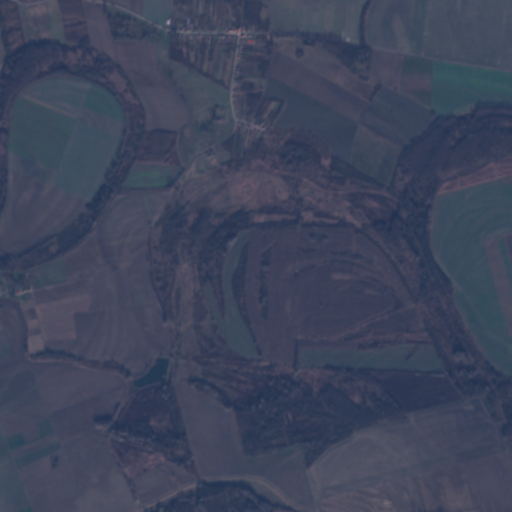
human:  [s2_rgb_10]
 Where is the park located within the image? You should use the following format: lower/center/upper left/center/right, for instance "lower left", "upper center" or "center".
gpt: The park is located in the upper right of the image.
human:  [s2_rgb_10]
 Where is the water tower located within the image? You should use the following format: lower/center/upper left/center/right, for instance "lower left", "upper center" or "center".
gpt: The water tower is located in the upper center of the image.
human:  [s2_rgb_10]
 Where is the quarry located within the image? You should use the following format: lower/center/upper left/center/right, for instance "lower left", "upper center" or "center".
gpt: There is no quarry in the image.